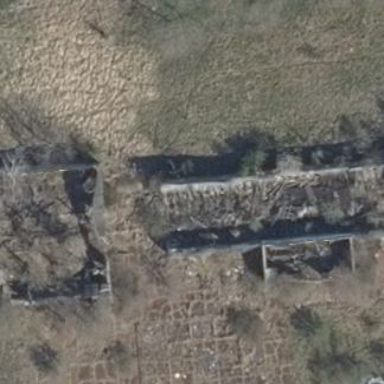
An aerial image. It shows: Ruins of building.